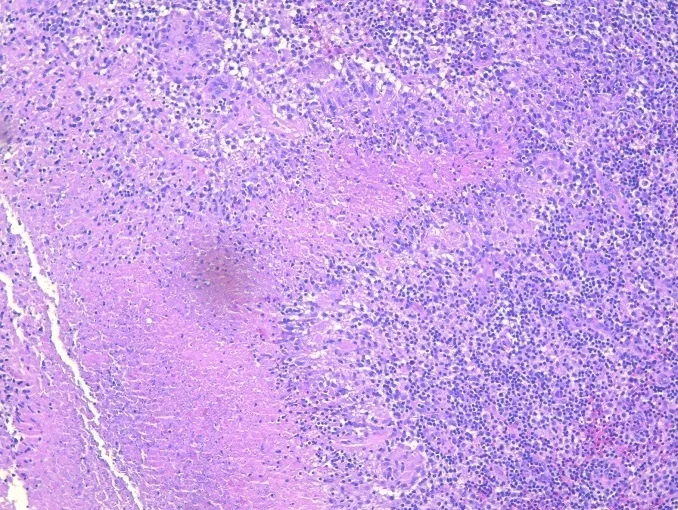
Granulomatous lesion with caseating necrosis palisaded by epithelioid histiocytes, lymphocytes and occasional Langhan s type giant cells.
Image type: pathology (h&e)